Field crop: maize
Growth stage: 2
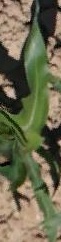
Species: maize